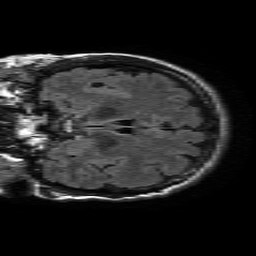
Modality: FLAIR
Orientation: coronal
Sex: female
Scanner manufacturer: philips
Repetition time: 11 s
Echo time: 0.125 s